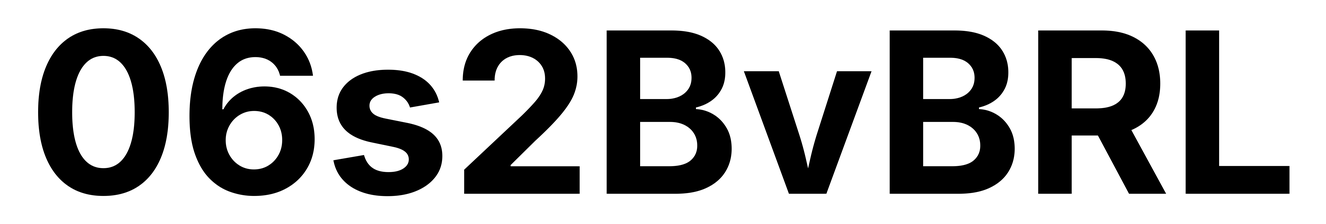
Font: Inter_Bold